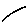
Label: line